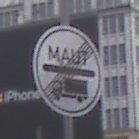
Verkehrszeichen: EndeMautpflicht
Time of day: MorningAfternoon
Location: Outdoor (Urban)
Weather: Overcast
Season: NotSpecified
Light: Natural